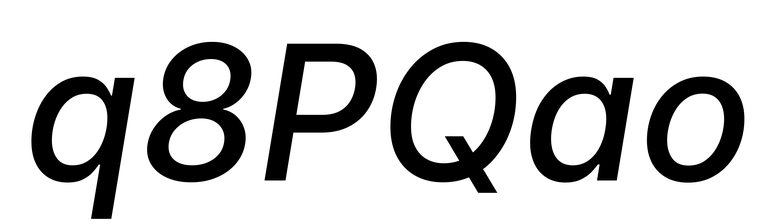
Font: Inter-Italic_Medium_Italic